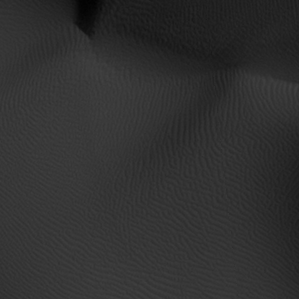
Label: non_frost